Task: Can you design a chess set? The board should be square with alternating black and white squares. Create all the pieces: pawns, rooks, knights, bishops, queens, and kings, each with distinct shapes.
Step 3899:
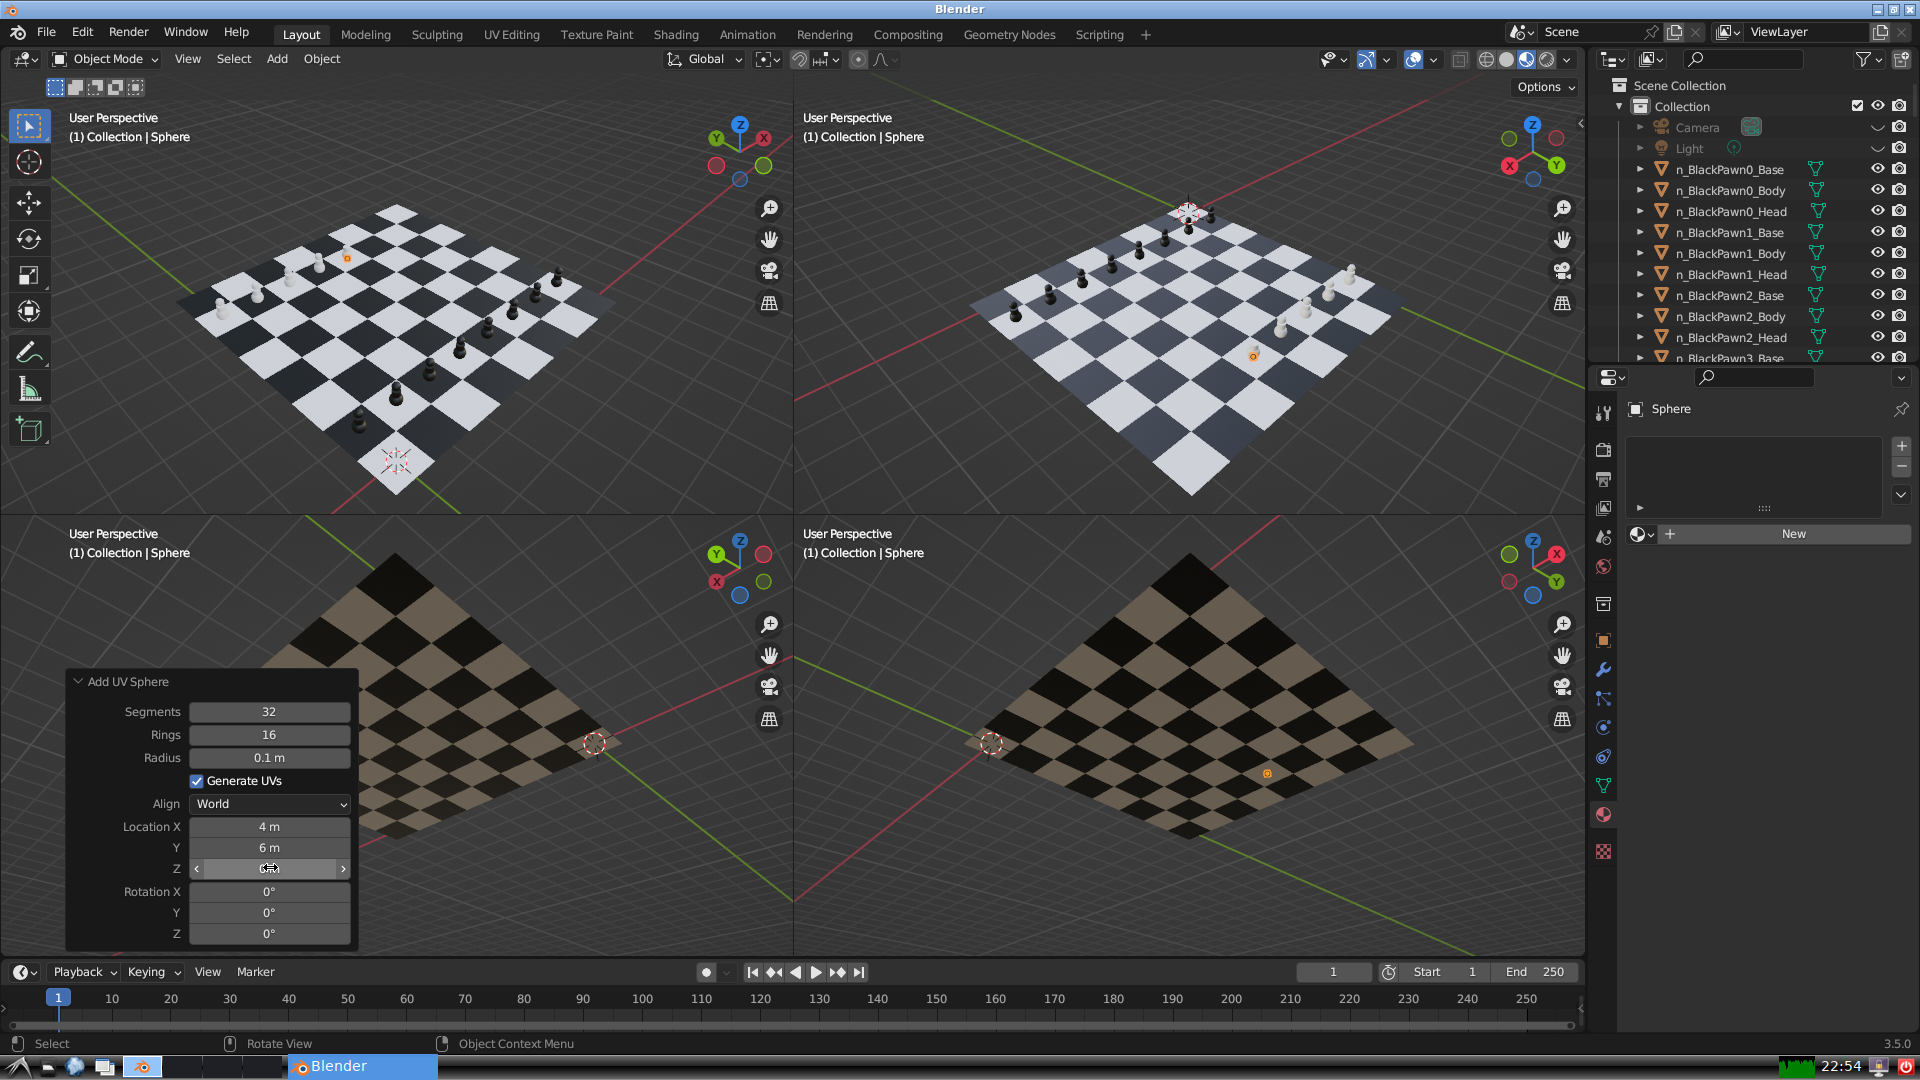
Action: click: no